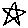
Label: star